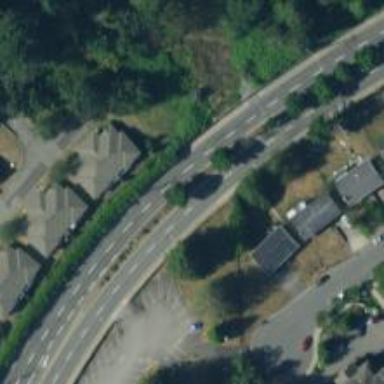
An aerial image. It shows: Secondary road.